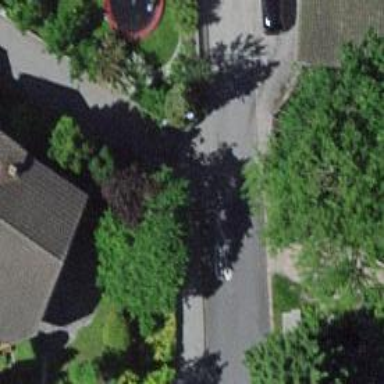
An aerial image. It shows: Asphalt road in living street.